Question: I have Custom View here that is having A Wrappanel with Vertical orietiation
The Problem is that it does not show horizontal scroll bar...
Here is the link for the code...
<URL>

# My Custom View Style
'''
<Style x:Key="{ComponentResourceKey TypeInTargetAssembly={x:Type CustomView:PlainView},
ResourceId=ImageView}"
TargetType="{x:Type ListView}" BasedOn="{StaticResource {x:Type ListView}}">
<Setter Property="ItemContainerStyle" Value="{Binding (ListView.View).ItemContainerStyle, RelativeSource={RelativeSource Self}}" />
<Setter Property="ItemTemplate" Value="{Binding (ListView.View).ItemTemplate, RelativeSource={RelativeSource Self}}" />
<Setter Property="ScrollViewer.HorizontalScrollBarVisibility" Value="Auto" />
<Setter Property="ScrollViewer.VerticalScrollBarVisibility" Value="Auto" />
<Setter Property="ScrollViewer.CanContentScroll" Value="true" />
<Setter Property="VerticalContentAlignment" Value="Center" />
<Setter Property="HorizontalContentAlignment" Value="Stretch" />
<Setter Property="FontFamily" Value="Trebuchet MS" />
<Setter Property="FontSize" Value="12" />
<Setter Property="BorderBrush" Value="#FFB1703C" />
<Setter Property="BorderThickness" Value="1" />
<Setter Property="Padding" Value="1" />
<Setter Property="Template">
<Setter.Value>
<ControlTemplate TargetType="{x:Type ListView}">
<Border Name="bd"
Margin="{TemplateBinding Margin}"
BorderBrush="{TemplateBinding BorderBrush}"
BorderThickness="{TemplateBinding BorderThickness}" CornerRadius="1">
<Border.Background>
<LinearGradientBrush StartPoint="0.056,0.5" EndPoint="1.204,0.5">
<GradientStop Offset="0" Color="#FFFFFFFF" />
<GradientStop Offset="1" Color="#FFD4D7DB" />
</LinearGradientBrush>
</Border.Background>
<ScrollViewer Name="plainViewScrollViewer" HorizontalScrollBarVisibility="Auto" VerticalScrollBarVisibility="Disabled" Margin="{TemplateBinding Padding}">
<WrapPanel Focusable="False" Width="{Binding ActualWidth, RelativeSource={RelativeSource AncestorType=ScrollContentPresenter}}" Height="{Binding ActualHeight,
RelativeSource={RelativeSource AncestorType=ScrollContentPresenter}}"
MinWidth="{Binding (ListView.View).MinWidth,
RelativeSource={RelativeSource Mode=FindAncestor,
AncestorType={x:Type ListView}}}"
IsItemsHost="True"
ItemWidth="{Binding (ListView.View).ItemWidth,
RelativeSource={RelativeSource Mode=FindAncestor,
AncestorType={x:Type ListView}}}"
KeyboardNavigation.DirectionalNavigation="Cycle"
Orientation="Vertical" />
</ScrollViewer>
</Border>
</ControlTemplate>
</Setter.Value>
</Setter>
</Style>
'''
# My ListView Style
'''
<Style TargetType="{x:Type ListView}">
<Setter Property="SnapsToDevicePixels" Value="true" />
<Setter Property="ScrollViewer.HorizontalScrollBarVisibility" Value="Auto" />
<Setter Property="ScrollViewer.VerticalScrollBarVisibility" Value="Auto" />
<Setter Property="ScrollViewer.CanContentScroll" Value="True" />
<Setter Property="HorizontalContentAlignment" Value="Stretch" />
<Setter Property="VerticalContentAlignment" Value="Center" />
<Setter Property="FontFamily" Value="Trebuchet MS" />
<Setter Property="FontSize" Value="12" />
<Setter Property="BorderBrush" Value="{DynamicResource ControlBorderBrush}" />
<Setter Property="BorderThickness" Value="1" />
<Setter Property="Padding" Value="1" />
<Setter Property="IsTabStop" Value="False" />
<Setter Property="Template">
<Setter.Value>
<ControlTemplate TargetType="{x:Type ListView}">
<Grid>
<Border x:Name="Border"
Background="{DynamicResource ControlBackgroundBrush}"
BorderBrush="{TemplateBinding BorderBrush}"
BorderThickness="{TemplateBinding BorderThickness}"
CornerRadius="1">
<ScrollViewer Margin="{TemplateBinding Padding}">
<WrapPanel Focusable="False" Width="{Binding ActualWidth,
RelativeSource={RelativeSource AncestorType=ScrollContentPresenter}}"
Height="{Binding ActualHeight,
RelativeSource={RelativeSource AncestorType=ScrollContentPresenter}}"
MinWidth="{Binding (ListView.View).MinWidth,
RelativeSource={RelativeSource Mode=FindAncestor,
AncestorType={x:Type ListView}}}"
IsItemsHost="True"
ItemWidth="{Binding (ListView.View).ItemWidth,
RelativeSource={RelativeSource Mode=FindAncestor,
AncestorType={x:Type ListView}}}"
KeyboardNavigation.DirectionalNavigation="Cycle"
Orientation="Vertical" />
</ScrollViewer>
</Border>
<Border x:Name="DisabledVisualElement"
Background="#A5FFFFFF"
BorderBrush="#66FFFFFF"
BorderThickness="1"
IsHitTestVisible="false"
Opacity="0" />
</Grid>
<ControlTemplate.Triggers>
<Trigger Property="IsEnabled" Value="false">
<Setter TargetName="DisabledVisualElement" Property="Opacity" Value="1" />
</Trigger>
<Trigger Property="IsGrouping" Value="true">
<Setter Property="ScrollViewer.CanContentScroll" Value="false" />
</Trigger>
</ControlTemplate.Triggers>
</ControlTemplate>
</Setter.Value>
</Setter>
</Style>
'''
# ListView
'''
<ListView Name="lv"
Grid.Row="1"
Height="Auto"
Width="Auto"
IsTextSearchEnabled="True"
ItemsSource="{Binding Path=Persons}"
KeyboardNavigation.DirectionalNavigation="Cycle"
SelectedItem="{Binding Path=SelectedPerson}"
SelectionMode="Single"
View="{StaticResource ResourceKey=plainView}"
>
</ListView>
'''
# Custom View Resources
'''
<DataTemplate x:Key="centralTile">
<StackPanel Width="80"
Height="40"
KeyboardNavigation.AcceptsReturn="True"
Focusable="True">
<Grid>
<Grid.ColumnDefinitions>
<ColumnDefinition Width="30" />
<ColumnDefinition Width="*" />
</Grid.ColumnDefinitions>
<Button Command="{Binding Path=DataContext.KeyCommand, RelativeSource={RelativeSource Mode=FindAncestor,AncestorType={x:Type Window}}}"
CommandParameter="{Binding}">
<TextBlock Text="{Binding Path=Name}" />
</Button>
<Image Grid.Column="1" Source="Water lilies.jpg" />
</Grid>
<TextBlock HorizontalAlignment="Center"
FontSize="13"
Text="{Binding Path=Name}" />
</StackPanel>
</DataTemplate>
<CustomView:PlainView x:Key="plainView"
ItemTemplate="{StaticResource ResourceKey=centralTile}"
ItemWidth="100" />
'''
My ListView is Hosted inside a Window..
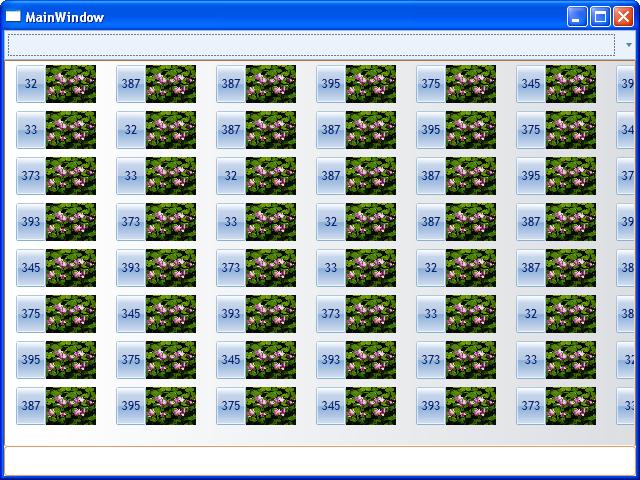
Answer: Remove the 'Width' property on your 'WrapPanel'
'ScrollViewers' are meant to scroll content that is larger than the 'ViewPort', and your 'Width' binding on the 'WrapPanel' is limiting the size of the panel to the actual ScrollViewer's ViewPort Width. This means that there is nothing for the ScrollViewer to scroll, so it won't show the ScrollBar.
'''
<ScrollViewer Margin="{TemplateBinding Padding}">
<WrapPanel Height="{Binding ActualHeight, RelativeSource={RelativeSource AncestorType=ScrollContentPresenter}}"
Focusable="False"
IsItemsHost="True"
ItemWidth="{Binding (ListView.View).ItemWidth, RelativeSource={RelativeSource Mode=FindAncestor, AncestorType={x:Type ListView}}}"
KeyboardNavigation.DirectionalNavigation="Cycle"
Orientation="Vertical" />
</ScrollViewer>
'''
Also, I would highly recommend a tool like <URL> for debugging XAML issues. It also tells me that your 'MinHeight' binding is invalid, so I removed it.